Question: I newly in WPF and when I learn the material I faced with strange issue.
I build a button, contain layers with text block and I want to recognize where the user click on the button itself, on 'first', 'second, or 'third' (I output a message).

All works fine except the button not raise an event when the user clicks with left button (just with middle or right button).
so my question: Why I not received a message box when I press on the button itself with left mouse button (and I receive the msg box with other mouse buttons) ?
'''
<Button Margin="145,152,144,102" Padding="5,5,5,5" HorizontalAlignment="Center" VerticalAlignment="Center" MouseDown="Button_MouseDown" Height="57" Width="214">
<WrapPanel>
<WrapPanel HorizontalAlignment="Center" VerticalAlignment="Center"></WrapPanel>
<TextBlock Foreground="Black" FontSize="24" MouseDown="TextBlockFirst_MouseDown" >First </TextBlock>
<TextBlock Foreground="Red" FontSize="24" MouseDown="TextBlockSecond_MouseDown">Second </TextBlock>
<TextBlock Foreground="Blue" FontSize="24" MouseDown="TextBlockThird_MouseDown" >Third </TextBlock>
</WrapPanel>
</Button>
'''
'''
private void TextBlockFirst_MouseDown(object sender, MouseButtonEventArgs e)
{
MessageBox.Show("You click on first");
}
private void TextBlockSecond_MouseDown(object sender, MouseButtonEventArgs e)
{
MessageBox.Show("You click on second");
}
private void TextBlockThird_MouseDown(object sender, MouseButtonEventArgs e)
{
MessageBox.Show("You click on third");
}
private void Button_MouseDown(object sender, MouseButtonEventArgs e)
{
// This event not working good
// only middle & right mouse buttons are recognized
MessageBox.Show("You click on the button");
}
'''
Thank you!
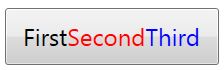
Answer: 'MouseDown' event is a 'bubbling event' which bubbles from its originator to its root parent. But 'Click' event eat up the 'MouseDown' event and doesn't allow the event from bubbling upto Button.
You can use 'PreviewMouseDown' event which is a 'tunnelling event' which tunnels from root to its originator. So button will first get this event and then subsequent textBlock.
'''
<Button PreviewMouseDown="Button_MouseDown">
.......
</Button>
'''
Refer to the snapshot below for the clear picture:

---
Hook only 'PreviewMouseDown' event on button and remove handlers from individual textBlocks. Check for 'e.OrignialSource' to see if 'TextBlock' is actual original source or button.
'''
private void Button_PreviewMouseDown(object sender, MouseButtonEventArgs e)
{
if (!(e.OriginalSource is TextBlock))
{
MessageBox.Show("You click on the button");
}
else
{
switch ((e.OriginalSource as TextBlock).Text)
{
case "First":
MessageBox.Show("You click on first");
break;
case "Second":
MessageBox.Show("You click on second");
break;
case "Third":
MessageBox.Show("You click on third");
break;
}
}
}
'''
'''
<Button PreviewMouseDown="Button_PreviewMouseDown" Height="57" Width="214">
<WrapPanel>
<WrapPanel HorizontalAlignment="Center" VerticalAlignment="Center"/>
<TextBlock Foreground="Black" FontSize="24">First</TextBlock>
<TextBlock Foreground="Red" FontSize="24">Second</TextBlock>
<TextBlock Foreground="Blue" FontSize="24">Third</TextBlock>
</WrapPanel>
</Button>
'''